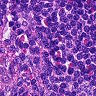
Metastatic tissue present: no